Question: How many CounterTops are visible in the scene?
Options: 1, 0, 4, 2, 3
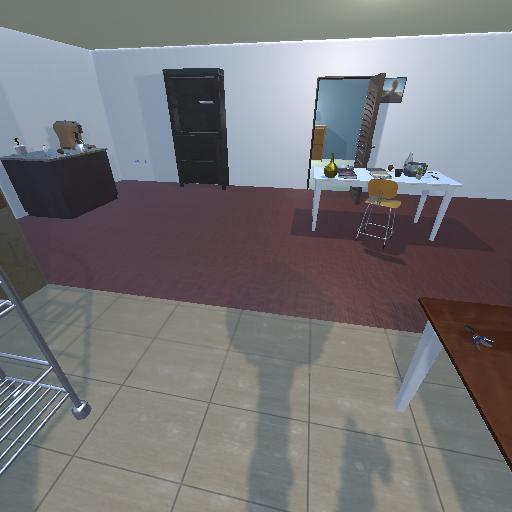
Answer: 1